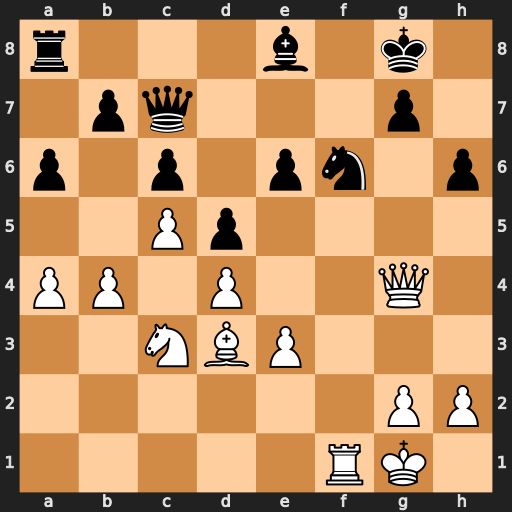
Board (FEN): r3b1k1/1pq3p1/p1p1pn1p/2Pp4/PP1P2Q1/2NBP3/6PP/5RK1
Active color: w
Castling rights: -
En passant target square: -
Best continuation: Rxf6